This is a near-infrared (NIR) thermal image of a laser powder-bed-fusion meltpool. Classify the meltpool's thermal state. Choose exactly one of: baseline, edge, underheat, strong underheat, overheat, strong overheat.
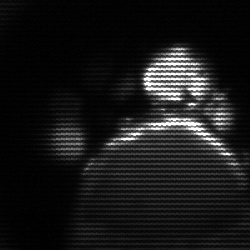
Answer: edge